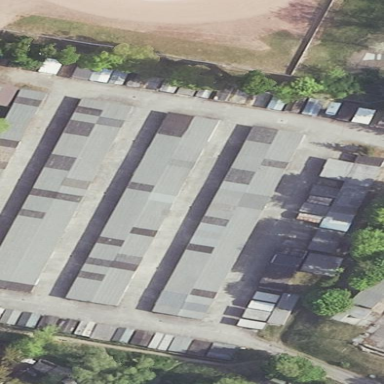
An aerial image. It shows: Group of garages.